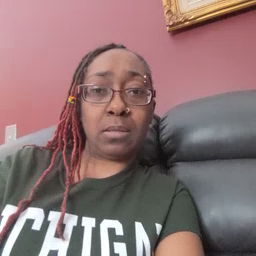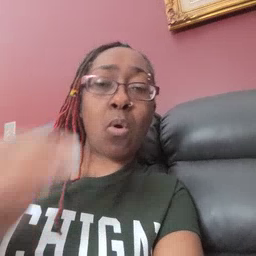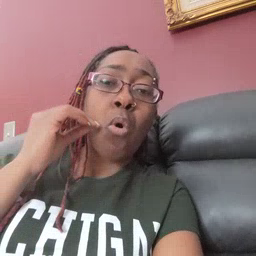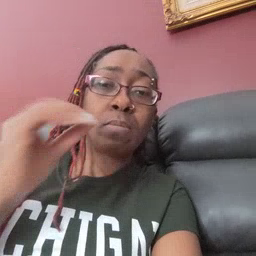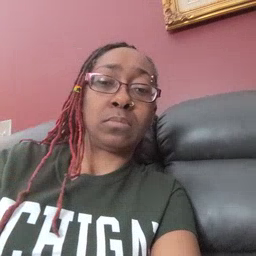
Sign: home